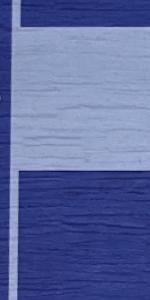
Label: Empty